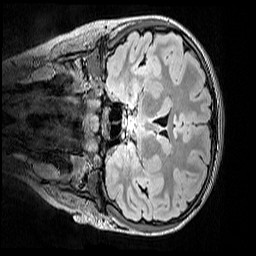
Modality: FLAIR
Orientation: coronal
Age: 11
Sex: female
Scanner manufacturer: siemens
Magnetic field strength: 3 T
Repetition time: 5 s
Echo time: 0.388 s